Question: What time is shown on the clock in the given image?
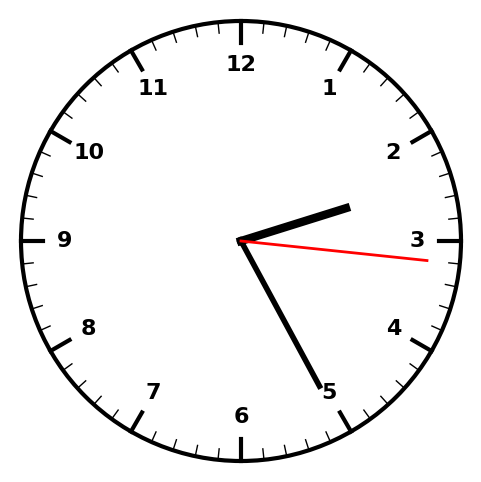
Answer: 02:25:16